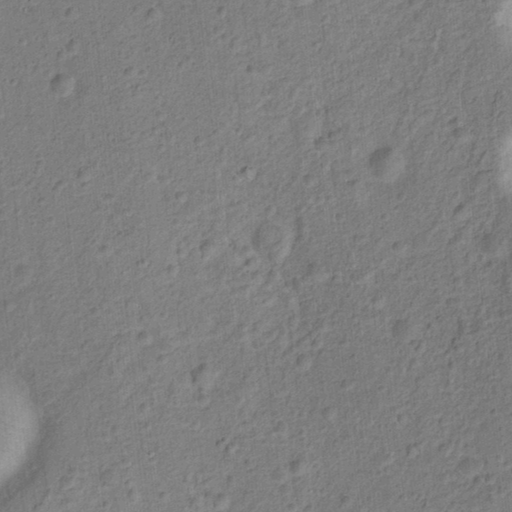
Classes present: Background, Cone